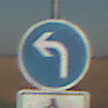
Verkehrszeichen: VorgeschriebeneFahrtrichtungLinks
Zusatzzeichen unten: EinspurigeFahrzeugeFrei3
Umgebung: Outdoor, Nature
Tageszeit: SunriseSunset
Wetter: Clear
Licht: Natural
Jahreszeit: NotSpecified
Kontrast: HighContrast